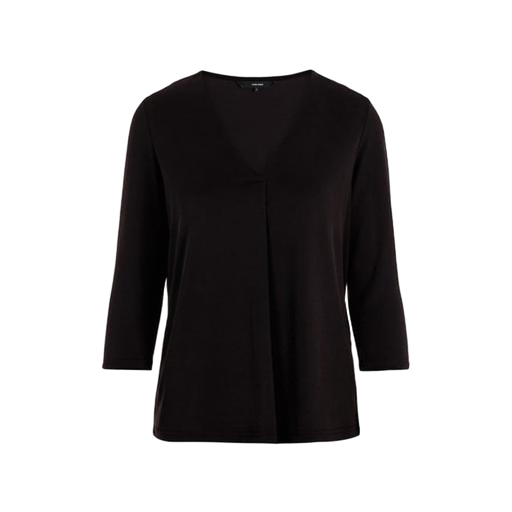
black three-quarter-sleeve top only macy, black deep v-neck shirt, black v-neck top only macy, white background